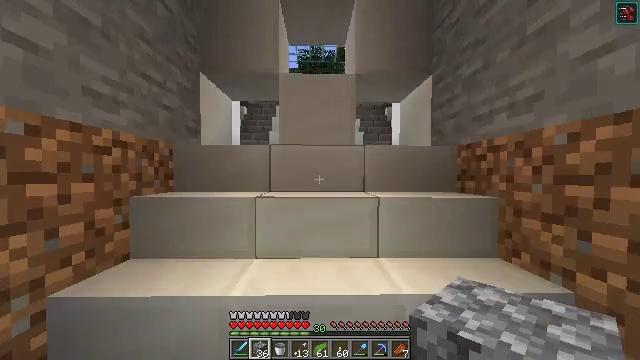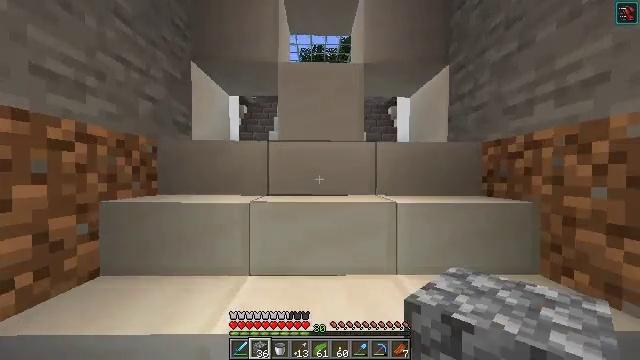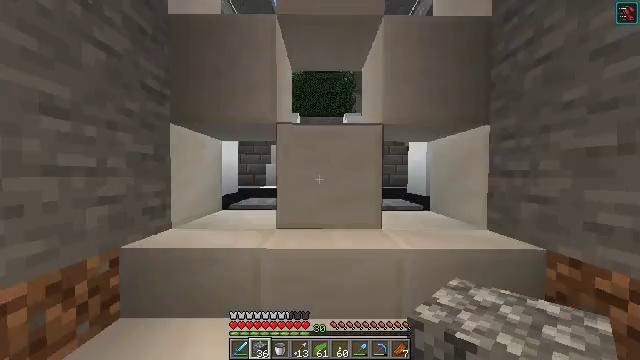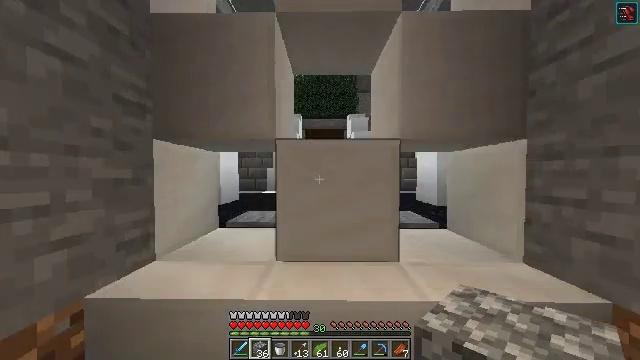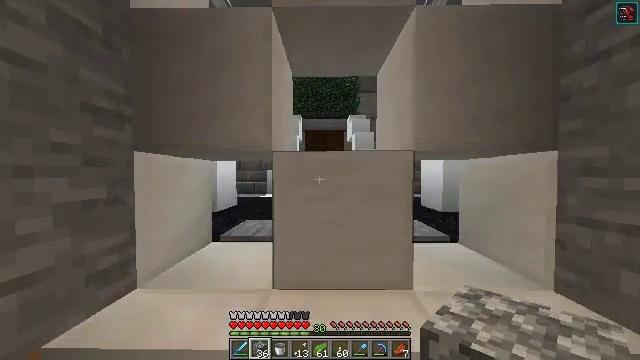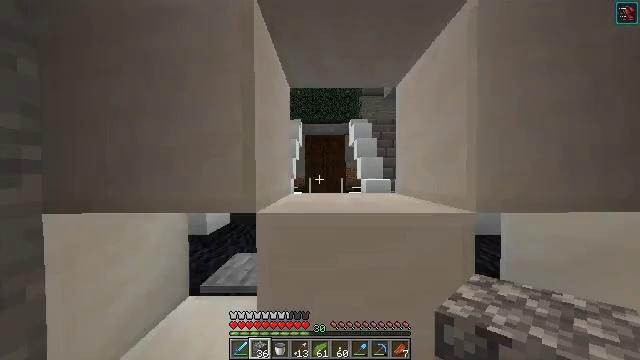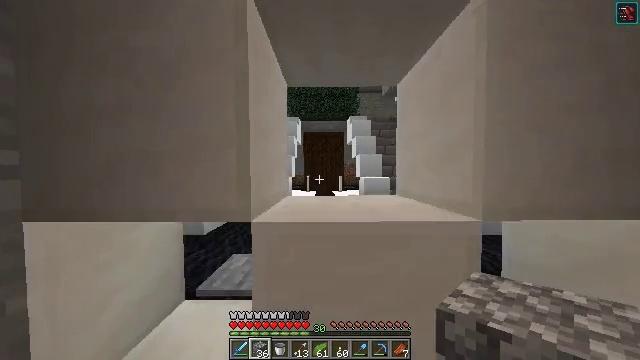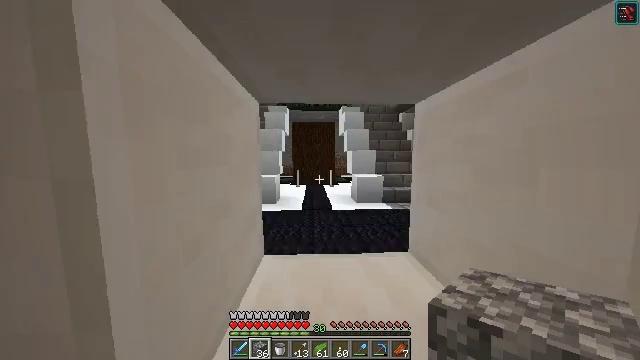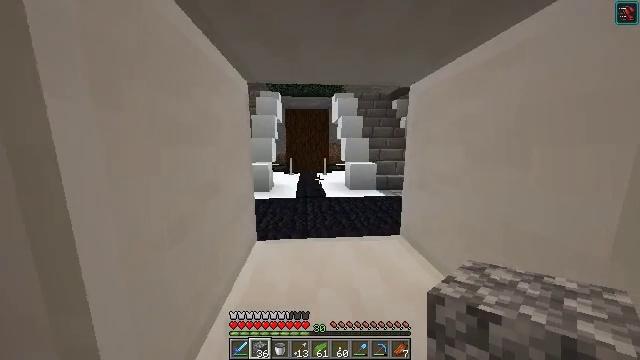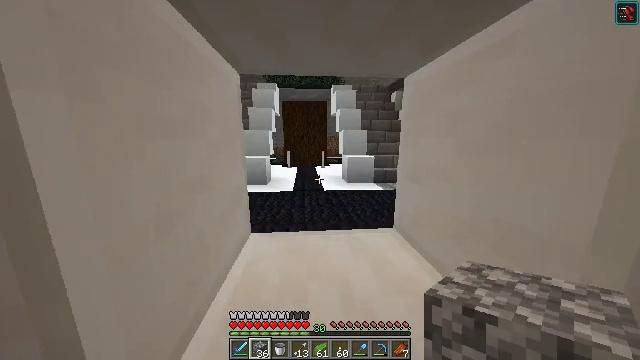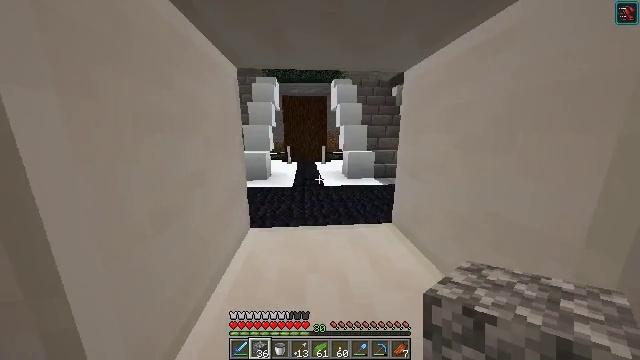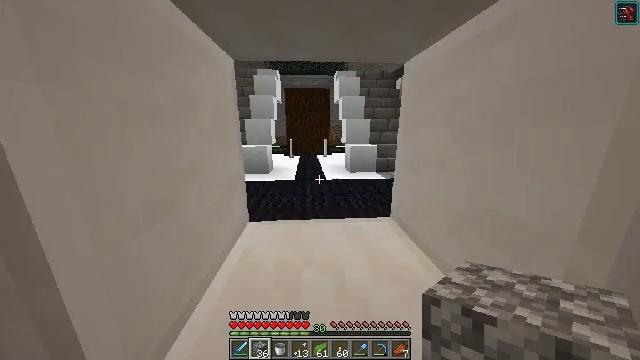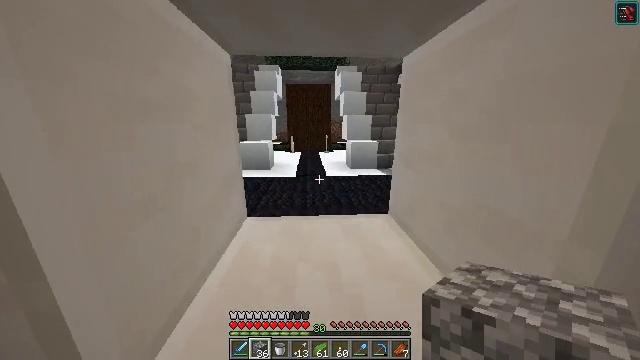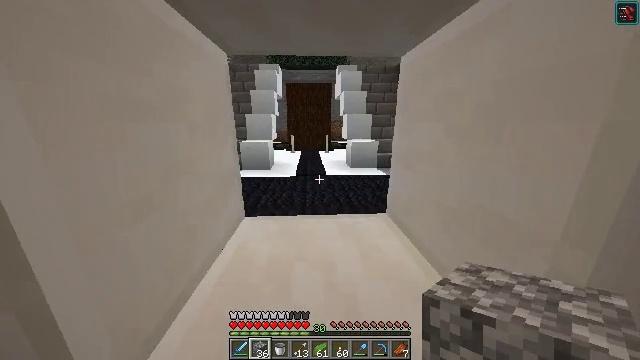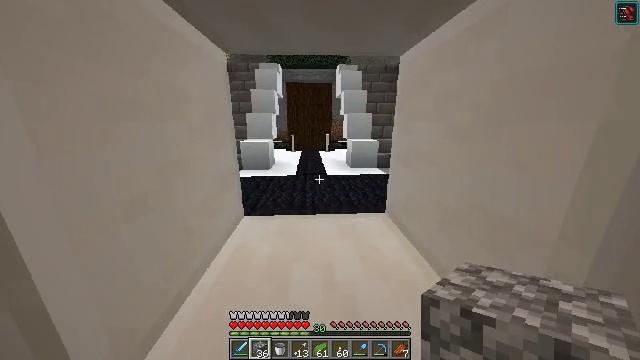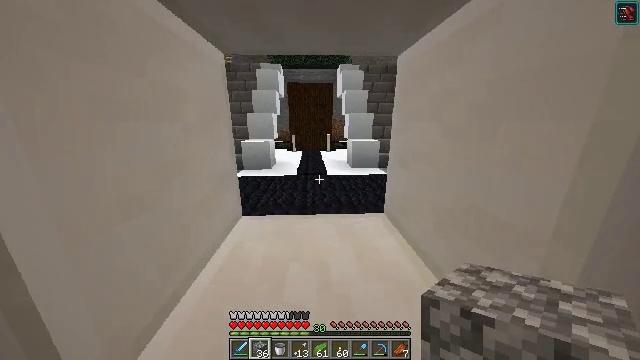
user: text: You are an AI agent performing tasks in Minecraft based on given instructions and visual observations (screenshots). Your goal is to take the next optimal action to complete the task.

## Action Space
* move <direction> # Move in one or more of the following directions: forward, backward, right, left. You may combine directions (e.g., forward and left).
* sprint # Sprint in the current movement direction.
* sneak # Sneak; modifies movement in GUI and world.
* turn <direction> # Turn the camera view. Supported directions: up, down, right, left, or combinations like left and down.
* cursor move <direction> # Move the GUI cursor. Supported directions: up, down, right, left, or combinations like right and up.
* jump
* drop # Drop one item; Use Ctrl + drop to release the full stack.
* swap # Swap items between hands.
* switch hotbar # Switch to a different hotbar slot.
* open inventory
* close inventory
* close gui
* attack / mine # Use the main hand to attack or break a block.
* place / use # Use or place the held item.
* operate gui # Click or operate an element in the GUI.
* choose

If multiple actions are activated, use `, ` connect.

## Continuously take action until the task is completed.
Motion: motion action
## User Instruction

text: Pick up the stone slab block.
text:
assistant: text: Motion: move forward
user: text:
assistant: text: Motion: move forward
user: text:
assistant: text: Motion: move forward
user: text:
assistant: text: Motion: move forward
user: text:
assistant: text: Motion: move forward
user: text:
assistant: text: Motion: move forward
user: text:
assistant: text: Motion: move forward, turn right and down
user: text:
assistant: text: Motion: move forward, turn right and down
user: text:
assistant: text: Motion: move forward, turn down
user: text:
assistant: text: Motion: move forward, turn down
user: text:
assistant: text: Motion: move forward, turn down
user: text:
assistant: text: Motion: move forward, turn down
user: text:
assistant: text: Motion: move forward
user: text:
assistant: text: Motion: move forward
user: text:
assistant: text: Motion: move forward
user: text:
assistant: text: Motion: move forward, turn left
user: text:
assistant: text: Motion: move forward, turn left
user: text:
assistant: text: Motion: move forward
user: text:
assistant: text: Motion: move forward
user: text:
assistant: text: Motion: move forward
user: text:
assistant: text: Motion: move forward
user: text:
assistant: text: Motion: move forward
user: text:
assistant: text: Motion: move forward
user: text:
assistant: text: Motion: move forward
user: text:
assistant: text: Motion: move forward
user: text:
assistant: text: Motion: move forward, turn left
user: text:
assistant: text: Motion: move forward, turn left
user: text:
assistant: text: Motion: move forward and move right, turn left
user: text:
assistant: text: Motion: move forward and move right, turn left
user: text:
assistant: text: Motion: move forward and move right, turn left